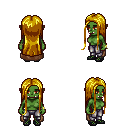
a pixel art fantasy rpg character, female body template, orc, green skin, brown cape, metal pants, blonde extra-long hairstyle, bracelets, ghillies, four views (front, back, left, right), 2x2 character sprite sheet, small pixel art, hard edges, no anti-aliasing